Question: I need to create a symfony2 bundle that generates a sidebar from a YAML file
I created this YAML structure
'''
Sidebar:
- Frontpage:
- Dashboard:
_icon: 'icon-home'
_route: 'link'
- Actions:
- My_Likes:
_icon: 'icon-dislike'
_route: 'link'
- My_Dislikes:
_icon: 'icon-home'
_route: 'link'
- Interests:
- Add_Interest:
_icon: 'icon-home'
_route: 'link'
'''
which returns this JSON as a response.
'''
{
"Sidebar": [
{
"Frontpage": [
{
"Dashboard": {
"_icon": "icon-home",
"_route": "link"
}
}
]
},
{
"Actions": [
{
"My_Likes": {
"_icon": "icon-dislike",
"_route": "link"
}
},
{
"My_Dislikes": {
"_icon": "icon-home",
"_route": "link"
}
}
]
},
{
"Interests": [
{
"Add_Interest": {
"_icon": "icon-home",
"_route": "link"
}
}
]
}
]
}
'''
Using ajax, the json is returned on the 'data' variable on the client side
'''
Sidebar.model.request(function(data)
{
for(var a=0; a< data.Sidebar.length; a++ )
{
console.log(data.Sidebar[a]);
}
});
'''
I need to find a way to iterate through the parents and find the corresponding children.
I only need help creating the for loop, so a solution using console.log(data[stuff]); would be enough
---
EDIT:
here is the adjusted snippet of Daniel Rosano's code
'''
Sidebar.model.request(function(data)
{
//Get Sidebar items
var SidebarItems = data.Sidebar;
//Find Categories in Sidebar Items
for(var a=0; a< SidebarItems.length; a++ )
{
var category = SidebarItems[a];
//Get Category name and append it to sidebar
var category_name = getSubitemName(category);
Sidebar.view.renderCategory(category_name);
//find subitems in categories
for(var b=0; b < category[category_name].length; b++)
{
var button = category[category_name][b];
var button_name = getSubitemName(button);
var button_attributes = button[button_name];
console.log(button_attributes['_icon']);
Sidebar.view.renderButton(button_name);
}
}
function getSubitemName(parent)
{
for(child in parent)
{
return child.toString();
}
}
});
'''
this is the result, thanks Daniel

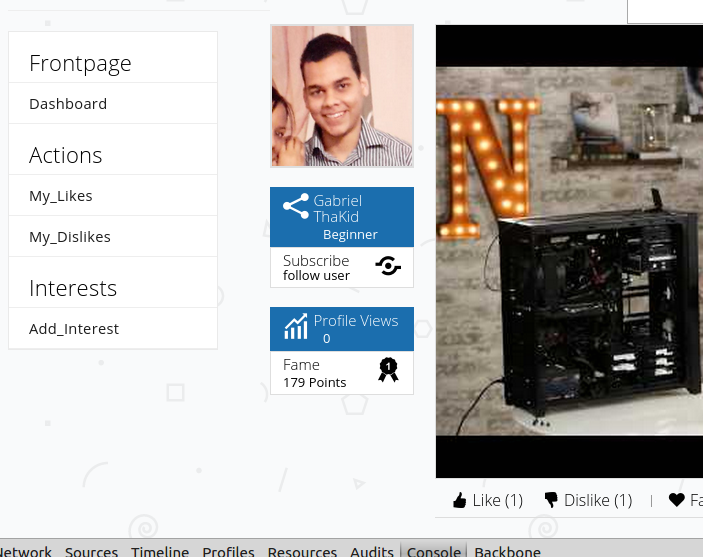
Answer: Not sure if this is what you need
'''
for (var a = 0; a < t.Sidebar.length; a++) {
var children = t.Sidebar[a];
for (k in children) {
var subchild = children[k];
for (m in subchild) {
var sschild = subchild[m];
for (n in sschild) {
// menu variable has the inner childs (having "_icon" and "_route")
var menu = sschild[n];
console.log(menu._icon+ " "+menu._route);
}
}
}
}
'''
Hope it helps
Dan